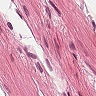
Metastatic tissue present: no